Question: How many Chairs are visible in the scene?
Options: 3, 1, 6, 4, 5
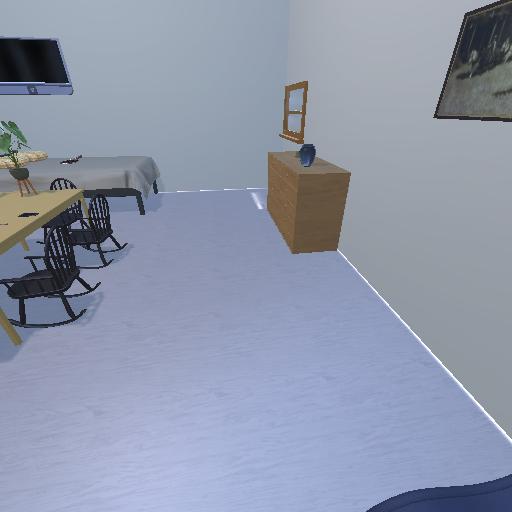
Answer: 3